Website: bh-photo
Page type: address-validator
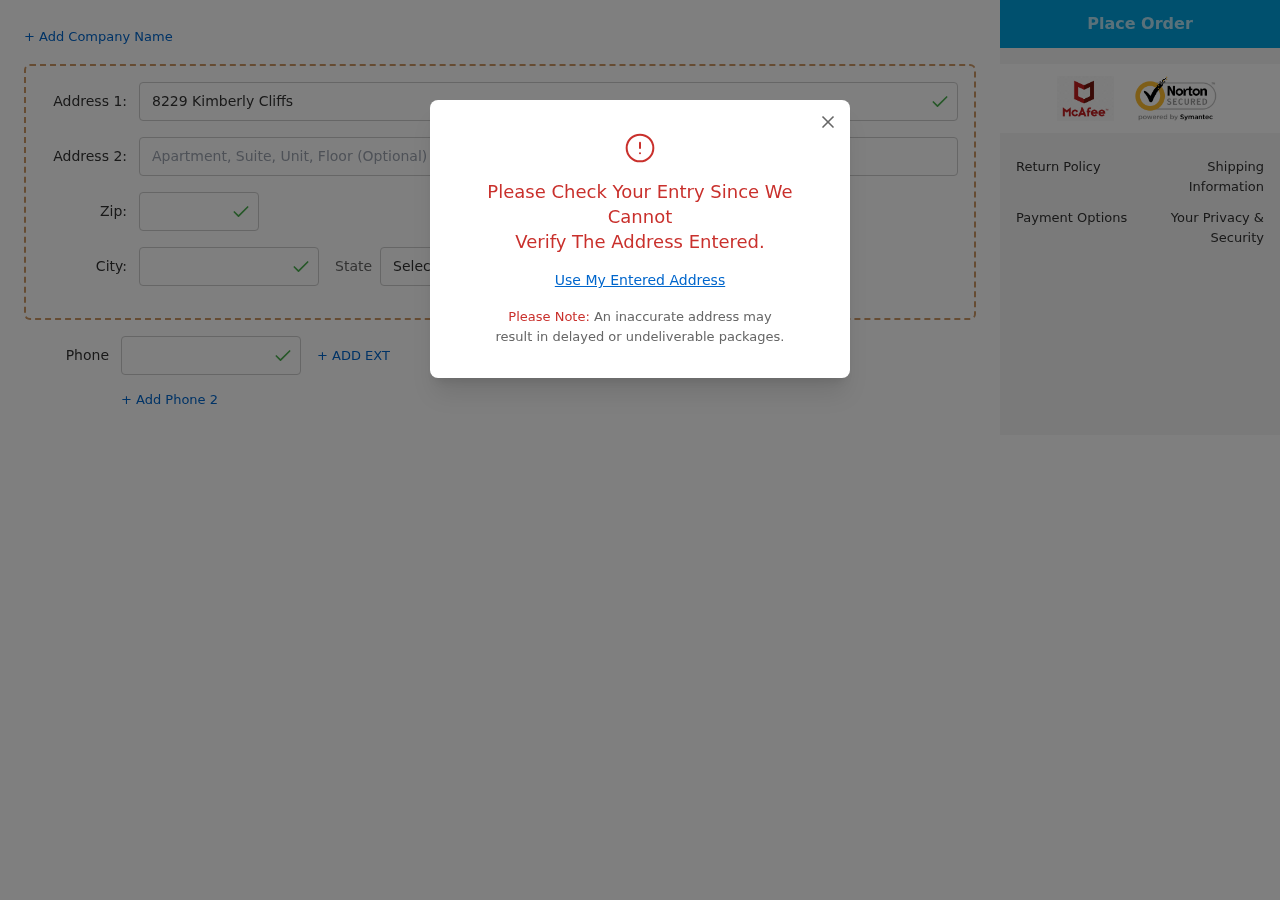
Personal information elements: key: PII_CITY
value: Lauratown
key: PII_PHONE
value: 5193625487
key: PII_POSTCODE
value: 89940
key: PII_STATE_ABBR
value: SC
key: PII_STREET
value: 8229 Kimberly Cliffs